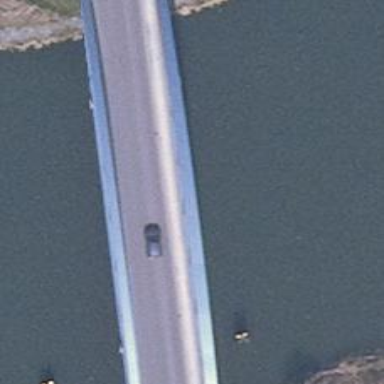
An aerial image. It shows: There is bridge in the image.